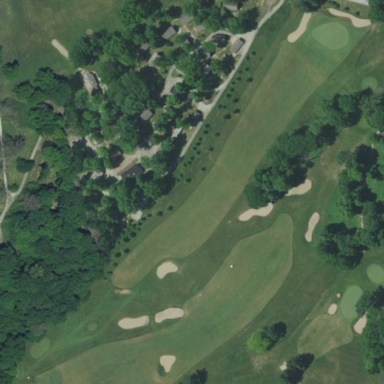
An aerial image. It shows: Rough area on grassy golf course.